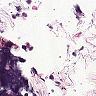
Metastatic tissue present: no